Group 1:
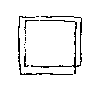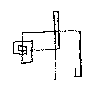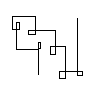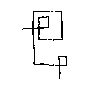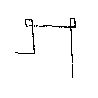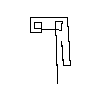
Group 2:
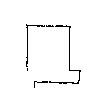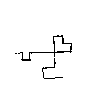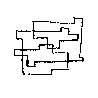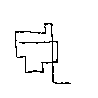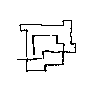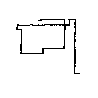
Rule separating the two groups: All turns are in one direction and rectangular loop exists vs. turns in different directions and no rectangular loop exists.
Concepts: all, tracing_line_or_curve, turn_orientation, turning_direction
Author: Douglas R. Hofstadter